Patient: sex M, age 58
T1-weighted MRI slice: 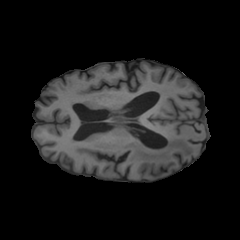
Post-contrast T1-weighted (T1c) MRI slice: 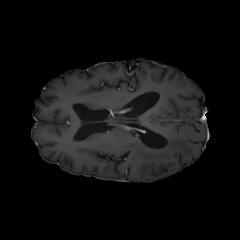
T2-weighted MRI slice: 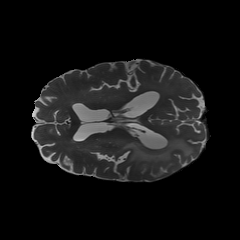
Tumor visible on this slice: yes
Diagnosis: Glioblastoma, IDH-wildtype
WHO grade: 4